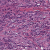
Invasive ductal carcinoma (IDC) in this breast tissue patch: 1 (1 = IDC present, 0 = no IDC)